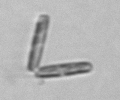
Label: Thalassionema